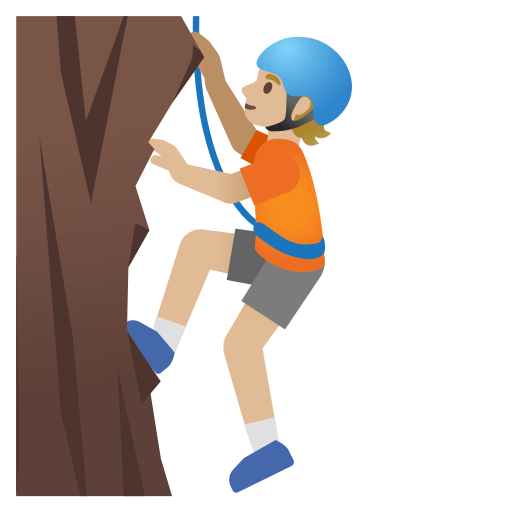
Emoji: 🧗🏼